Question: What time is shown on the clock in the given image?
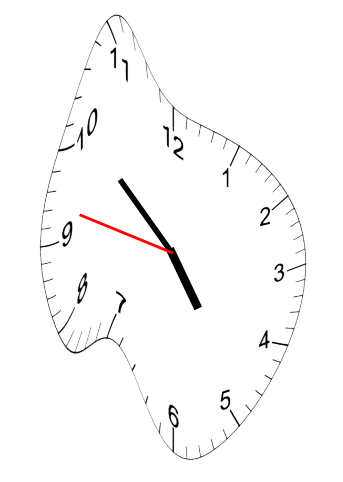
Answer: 04:51:47